Field crop: maize
Growth stage: 2
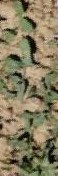
Species: convolvulus